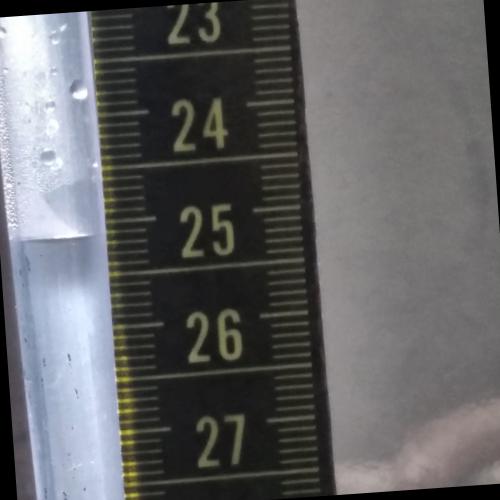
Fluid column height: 25.1 cm